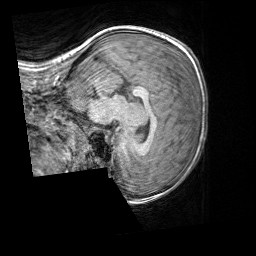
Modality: T1w
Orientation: sagittal
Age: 7
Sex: male
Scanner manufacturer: siemens
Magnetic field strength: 3 T
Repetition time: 1.65 s
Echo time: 0.00203 s